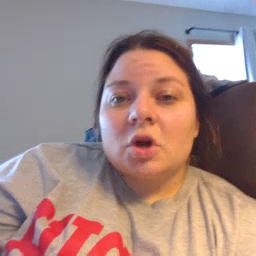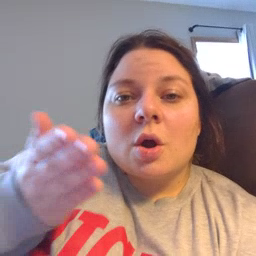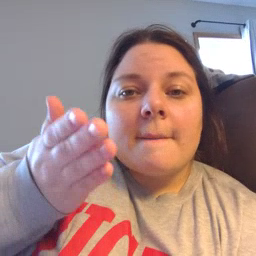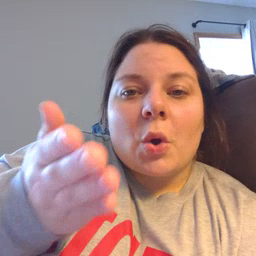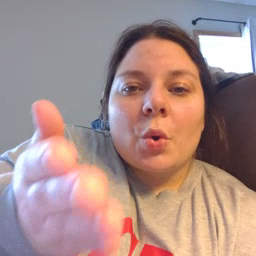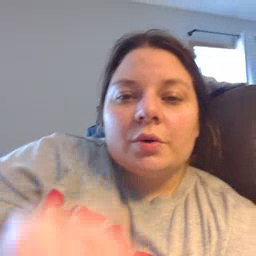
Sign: boat